Field crop: maize
Growth stage: 2
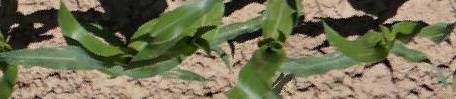
Species: maize